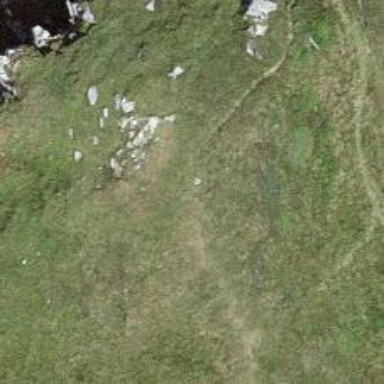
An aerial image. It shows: Path.